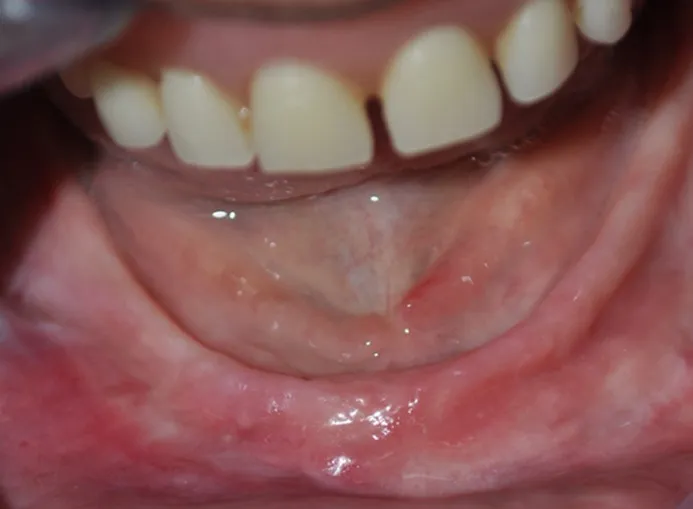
the aspect of the post-surgical area after 2 months.
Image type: medical_photograph (oral_photograph)